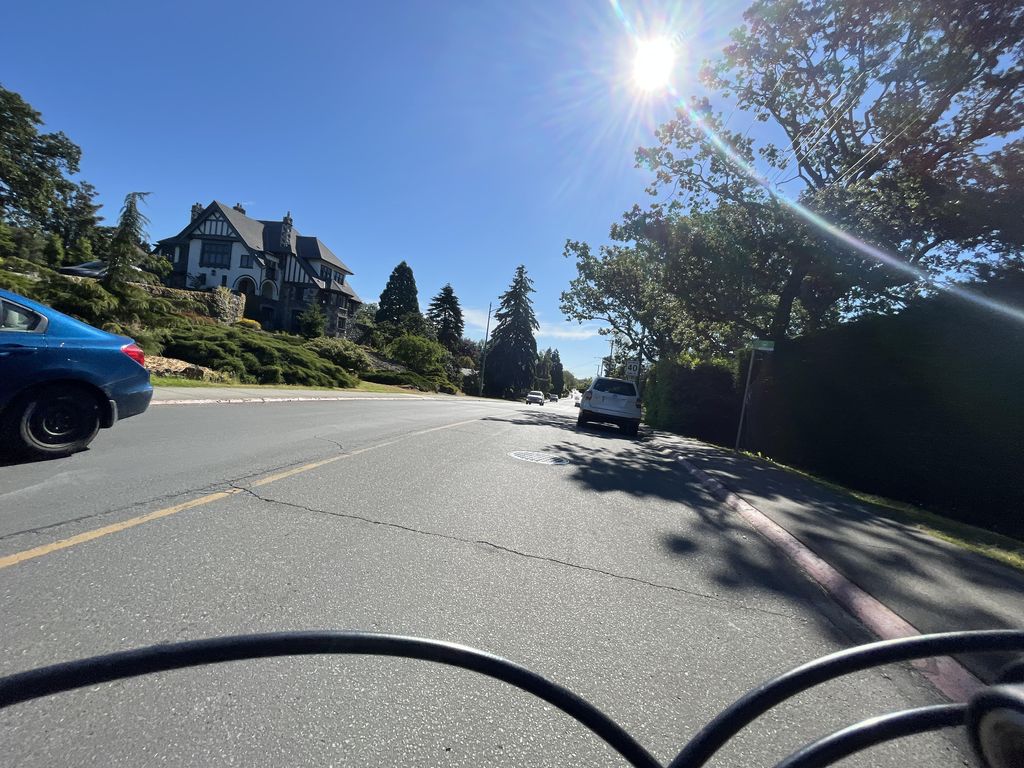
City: victoria